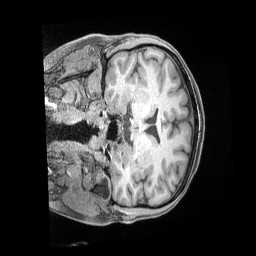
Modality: T1w
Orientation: coronal
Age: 33
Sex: female
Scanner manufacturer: siemens
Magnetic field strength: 3 T
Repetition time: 2 s
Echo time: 0.00211 s